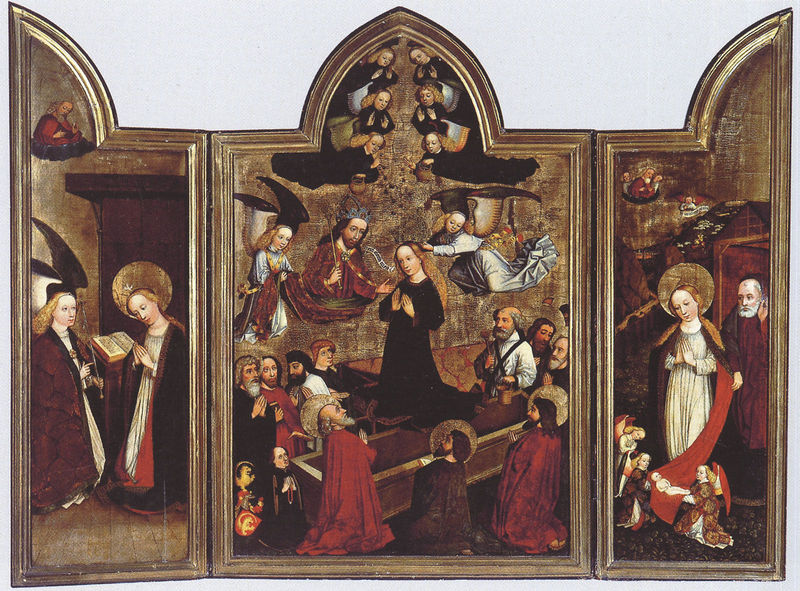
Titel: Himmelfahrt und Krönung Mariens, Verkündigung und Anbetung des Kindes (aus der Elisabethkirche in Breslau)
Künstler: Meister des Wolfgangaltares
Institution: Warschau, Muzeum Narodowe
Schlagwörter: flügel, himmel, mann, menschen, bunt, frau, holz, schwarz, weiss, rot, tuch, leute, bart, mensch, trauer, kirche, gold, drei, gotik, kinder, engel, lesen, bemalt, buch, scharz, beten, altar, schnitzerei, heiligenschein, beerdigung, sarg, nimbus, christus, jesus, krönung, stall, heilige, maria, goldgrund, auferstehung, josef, verkündigung, geburt, tryptichon, jeses, triptychon, prozedur, apostel, vermählung, christund, christgeburt